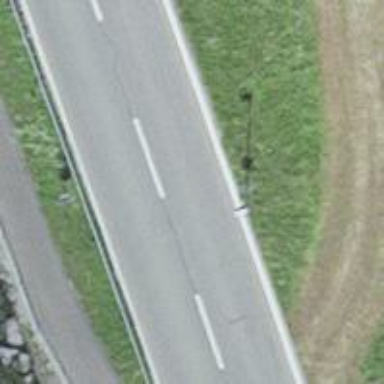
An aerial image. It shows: Primary highway.